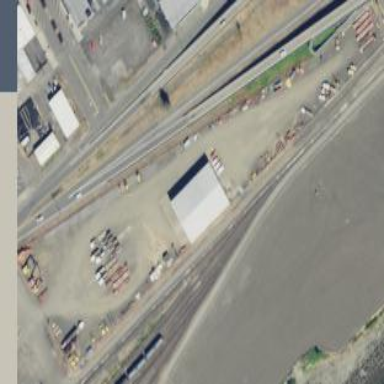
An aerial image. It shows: Barbed wire fence surrounding industrial depot.